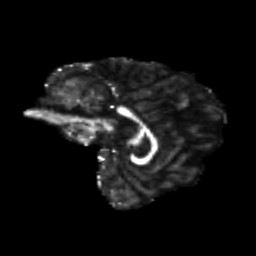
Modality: FA
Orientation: sagittal
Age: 14
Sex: male
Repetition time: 9.512 s
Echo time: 0.089 s